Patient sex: F
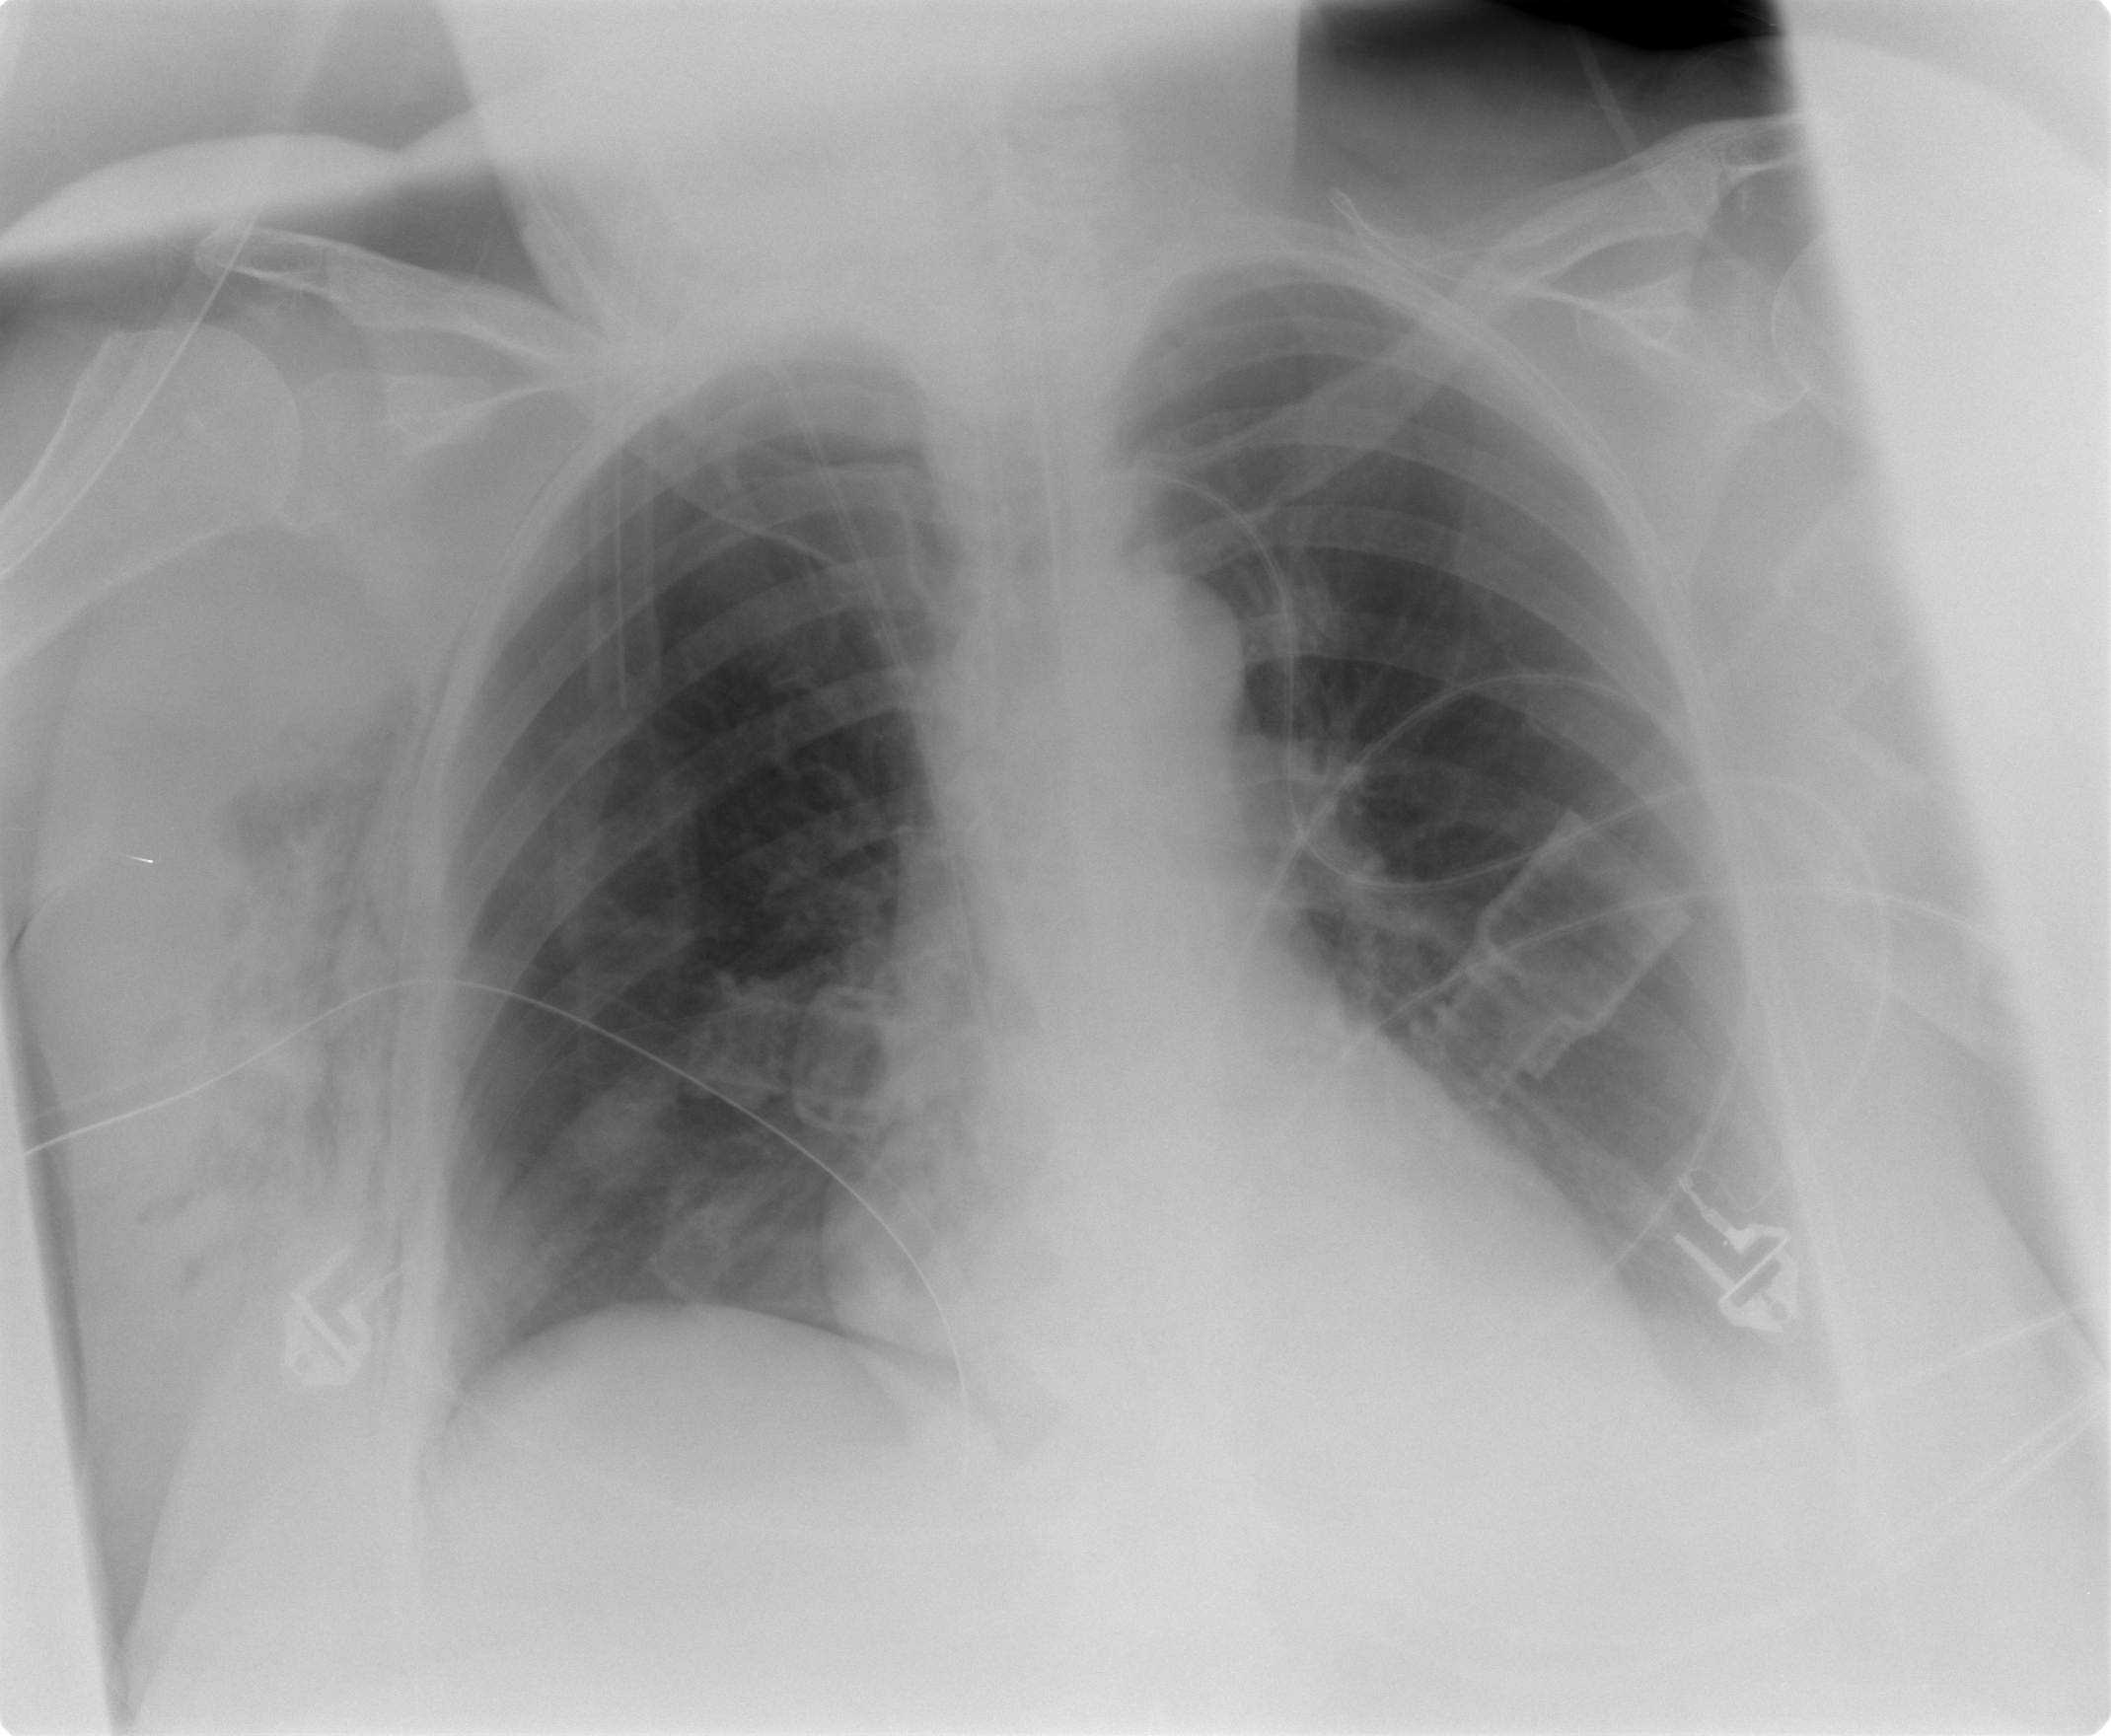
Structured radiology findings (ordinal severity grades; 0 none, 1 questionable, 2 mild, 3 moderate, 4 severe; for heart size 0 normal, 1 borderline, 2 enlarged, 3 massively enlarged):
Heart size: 0
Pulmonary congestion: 0
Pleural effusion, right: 0
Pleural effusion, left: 2
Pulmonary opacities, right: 0
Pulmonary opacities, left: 0
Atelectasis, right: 0
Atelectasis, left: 2